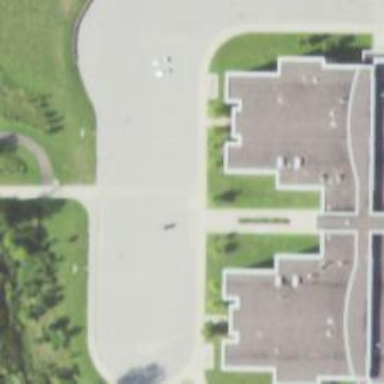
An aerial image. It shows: Asphalt footway.